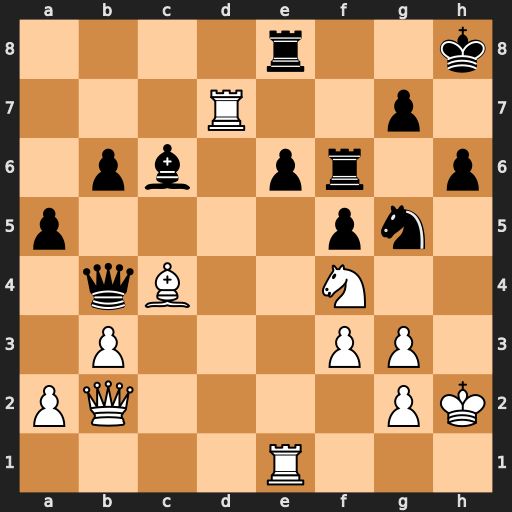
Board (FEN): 4r2k/3R2p1/1pb1pr1p/p4pn1/1qB2N2/1P3PP1/PQ4PK/4R3
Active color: w
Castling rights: -
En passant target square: -
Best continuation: Rxg7 Kxg7 Nh5+